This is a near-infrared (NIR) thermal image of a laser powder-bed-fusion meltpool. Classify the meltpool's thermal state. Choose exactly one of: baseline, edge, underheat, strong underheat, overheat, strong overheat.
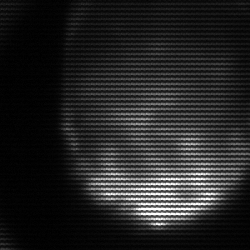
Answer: edge